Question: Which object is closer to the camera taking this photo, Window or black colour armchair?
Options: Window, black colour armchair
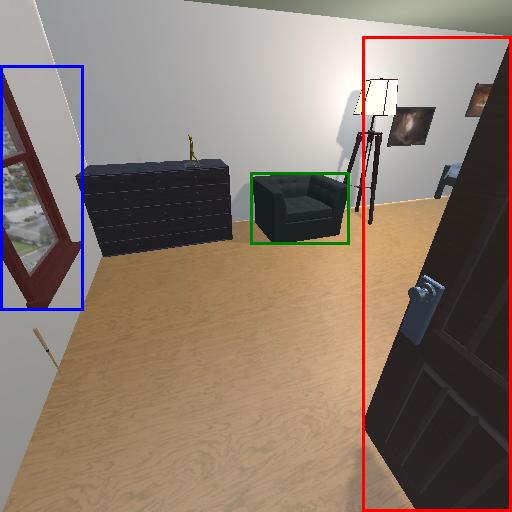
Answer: Window